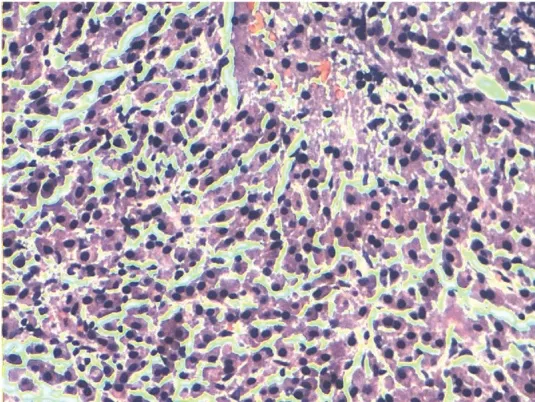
(A) Histopathological examination (hematoxylin and eosin stain; original magnification, x200) demonstrating proliferation of round cells with abundant cytoplasm and eccentric nuclei with coarse chromatin, indicating a plasmacytoma.
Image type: pathology (h&e)